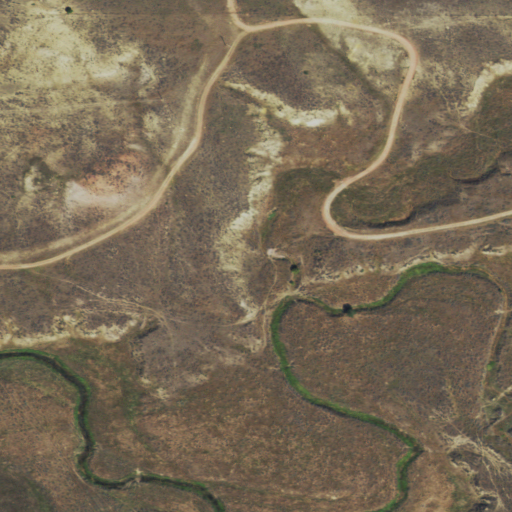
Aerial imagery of valley in Wyoming named S S Draw containing shrub, grassland, and herbaceous wetlands